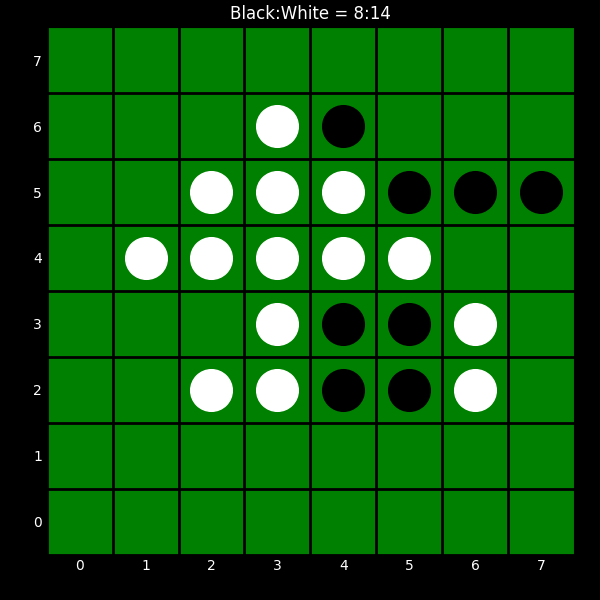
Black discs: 8
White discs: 14